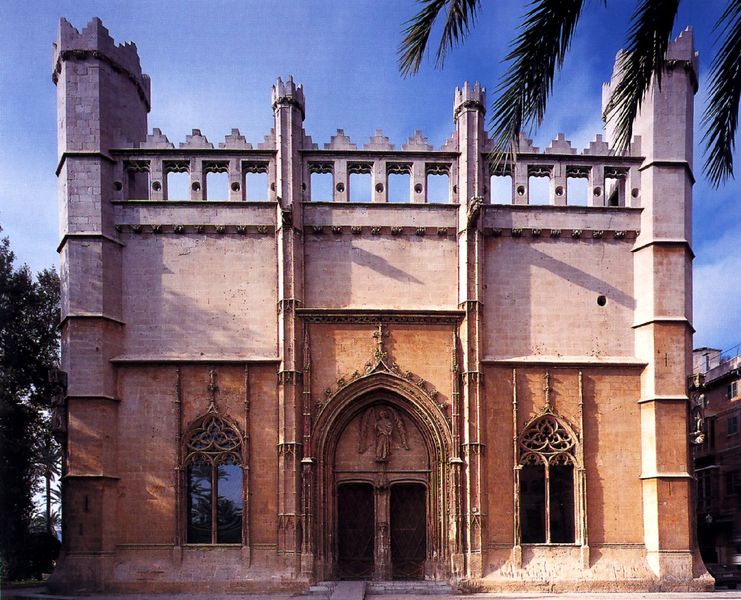
Titel: Palma de Mallorca, Llotja (Börse)
Standort: Palma de Mallorca (EU - E)
Schlagwörter: blau, himmel, bäume, stadt, fenster, straße, tür, gebäude, schloss, architektur, spiegelung, gitter, kirche, renaissance, turm, engel, spanien, fassade, italien, ziegel, palme, tor, zinnen, foto, fotografie, eingang, burg, kreuz, türmchen, türme, rundfenster, festung, portal, arabisch, gotisch, romanik, palmen, zinne, bauwerk, maßwerk, tympanon, gemauert, kreuzblume, türsturz, glase, balstrade, kunstgeschichte, trumeau, dreiblatt, romandik